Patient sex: M
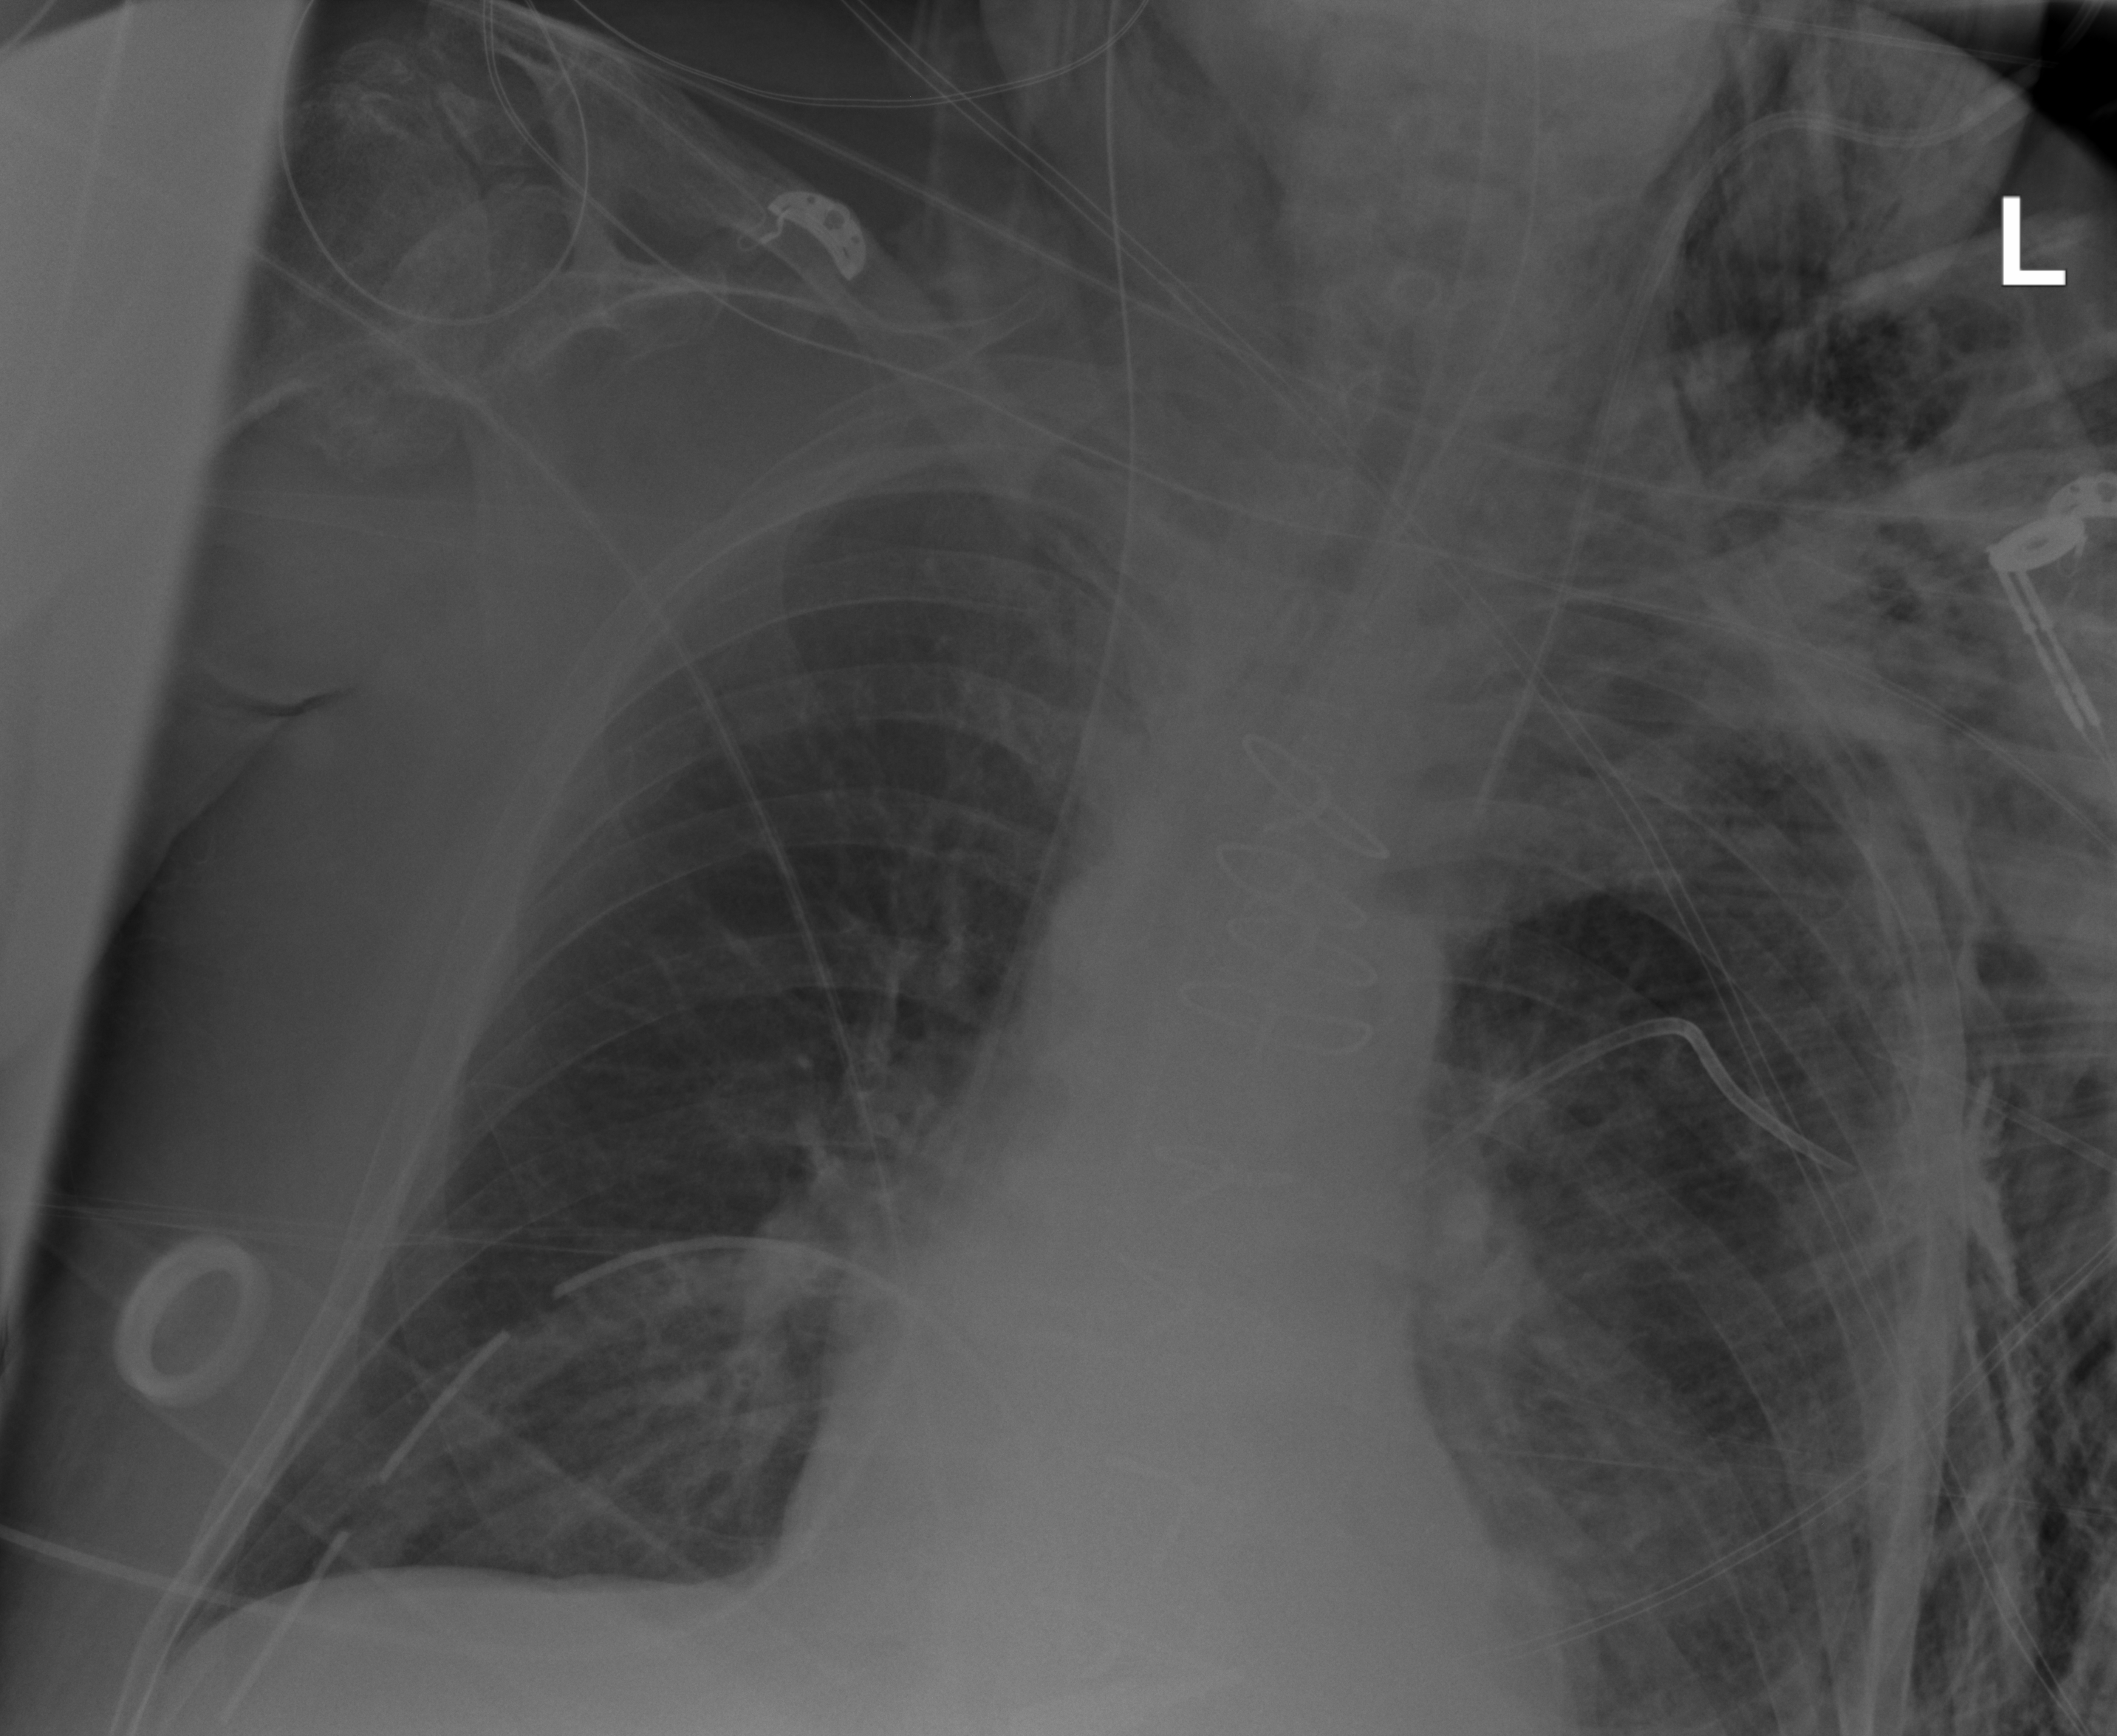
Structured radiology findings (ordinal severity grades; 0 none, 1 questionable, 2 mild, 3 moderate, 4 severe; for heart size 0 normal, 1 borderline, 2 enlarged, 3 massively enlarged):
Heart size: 2
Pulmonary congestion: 2
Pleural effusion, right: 0
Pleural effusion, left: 2
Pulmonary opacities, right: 2
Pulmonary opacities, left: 0
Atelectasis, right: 2
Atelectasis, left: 2